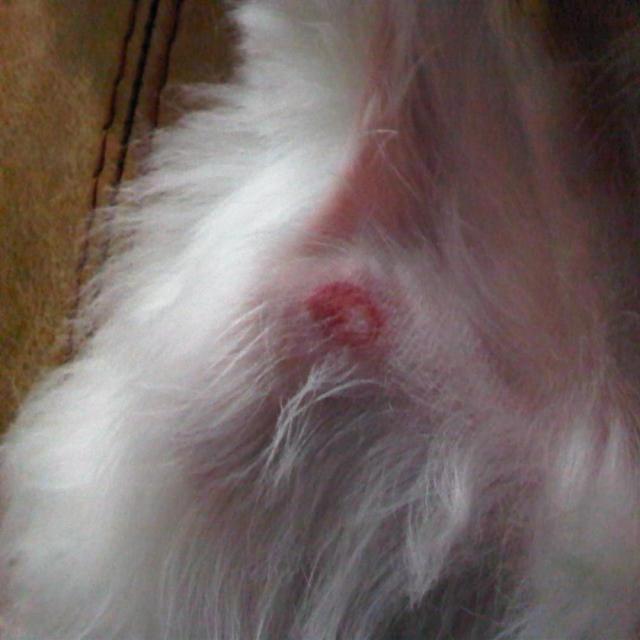
Canine ringworm (Dermatophytosis) — fungal infection caused by Microsporum or Trichophyton. Presents with circular alopecia, scaling, crusting, and broken hairs.